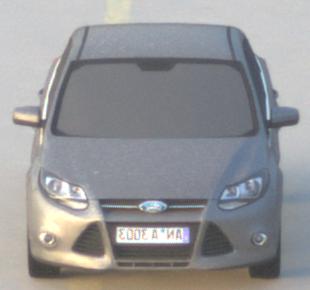
Make: Ford
Model: Focus 1.6 Ti-VCT
Detailed model: Focus (III)
Model produced from: 2011/09
Model produced until: 2014/09
Doors: 5
Color: gray
Road condition: dry road
Daytime: dawn
Contrast: medium contrast